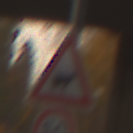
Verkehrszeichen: ViehtriebLinks
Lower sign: Geschwindigkeit50
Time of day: SunriseSunset
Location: Roofed (Suburban)
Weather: Clear
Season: NotSpecified
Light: Natural